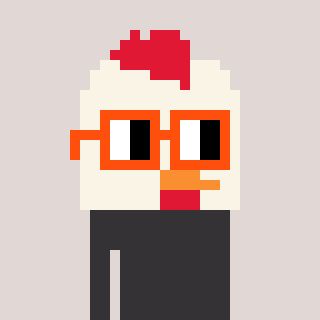
a pixel art character with square orange glasses, a chicken-shaped head and a grayscale-colored body on a warm background